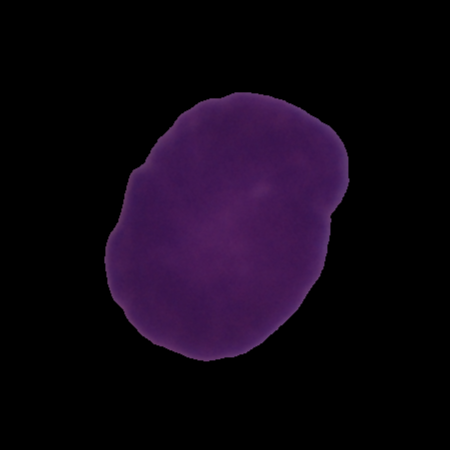
Label: cancer